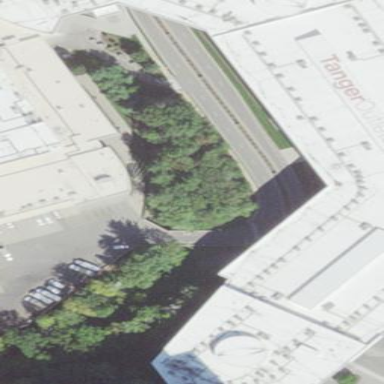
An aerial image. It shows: Mall building.